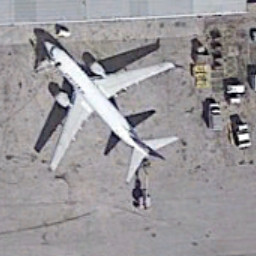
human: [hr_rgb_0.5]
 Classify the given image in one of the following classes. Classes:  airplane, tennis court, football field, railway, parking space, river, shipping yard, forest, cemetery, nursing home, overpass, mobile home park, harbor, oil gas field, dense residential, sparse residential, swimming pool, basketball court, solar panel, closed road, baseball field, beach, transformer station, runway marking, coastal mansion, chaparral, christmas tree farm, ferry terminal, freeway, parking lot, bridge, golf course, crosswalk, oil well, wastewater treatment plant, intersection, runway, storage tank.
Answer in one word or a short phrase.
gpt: airplane